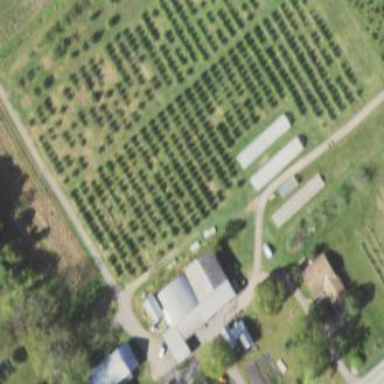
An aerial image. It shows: Orchard.